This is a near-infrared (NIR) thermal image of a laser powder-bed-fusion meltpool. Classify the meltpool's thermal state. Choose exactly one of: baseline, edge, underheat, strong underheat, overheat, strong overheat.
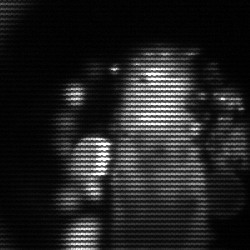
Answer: strong underheat